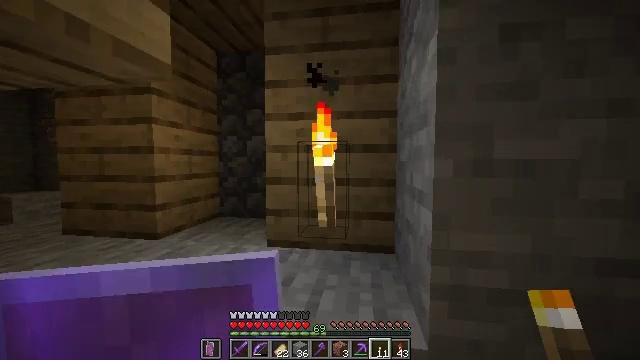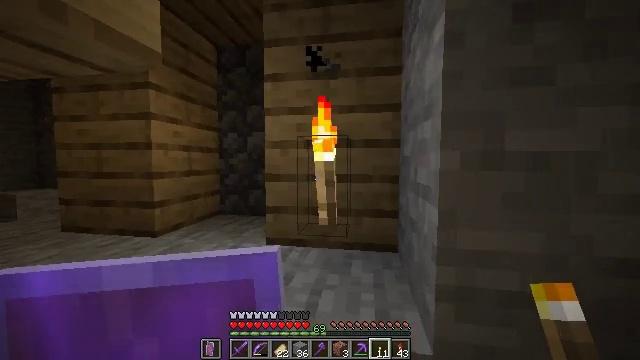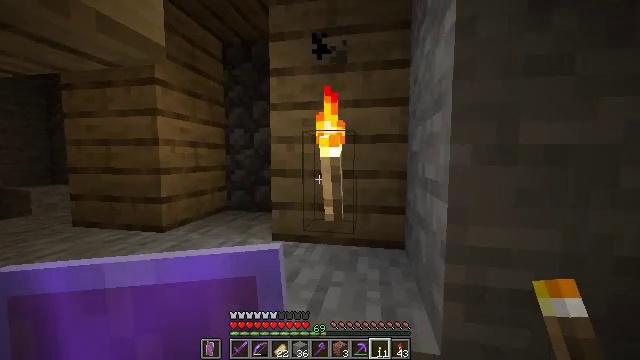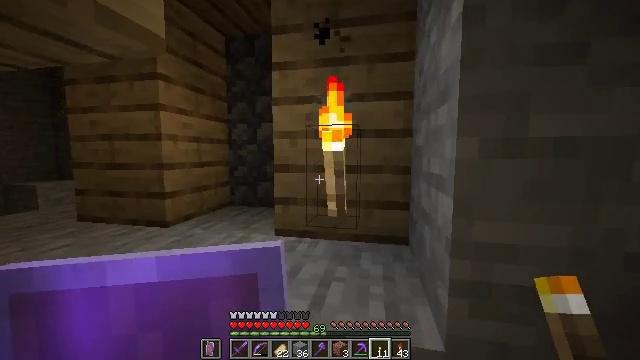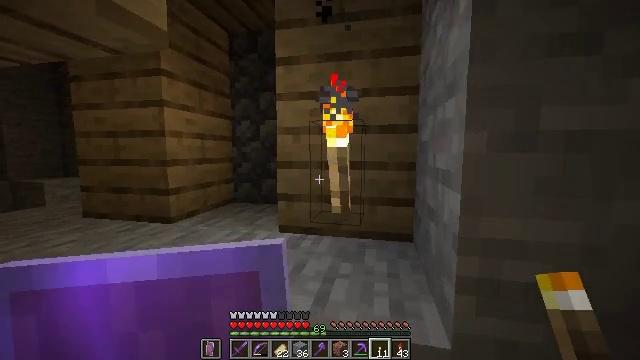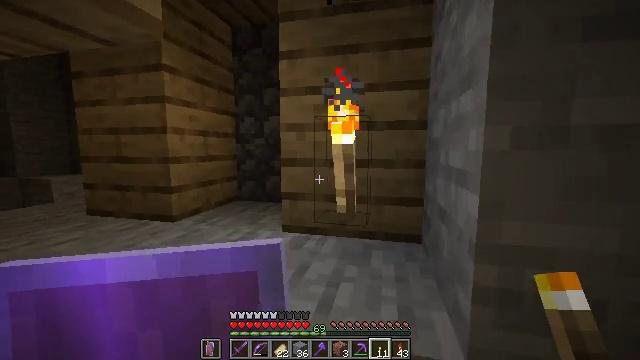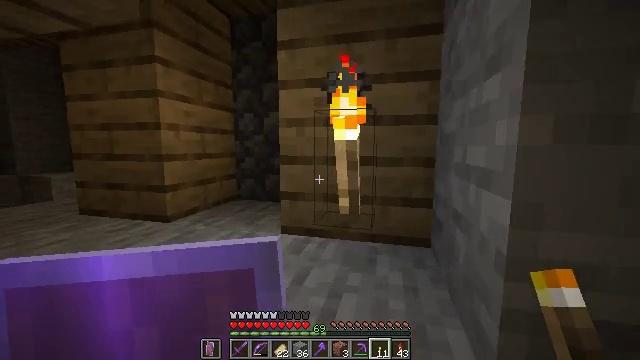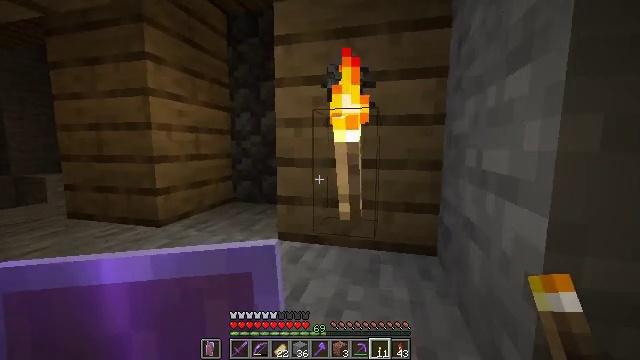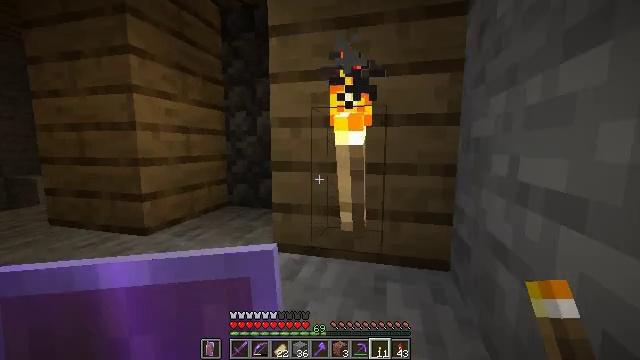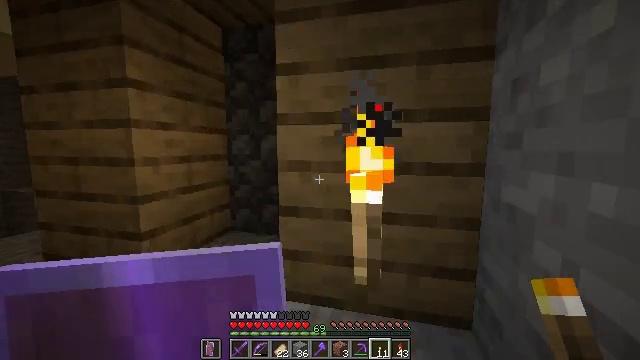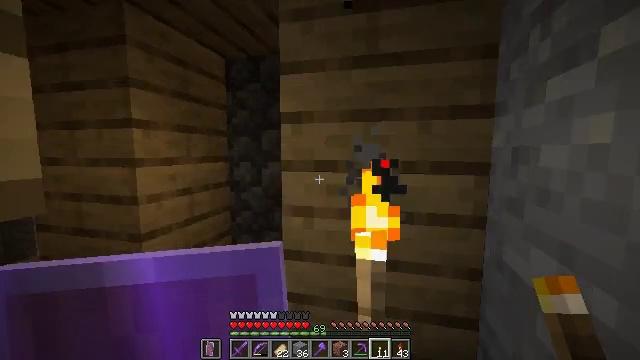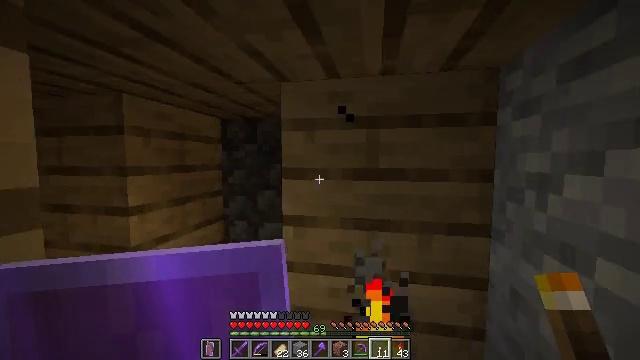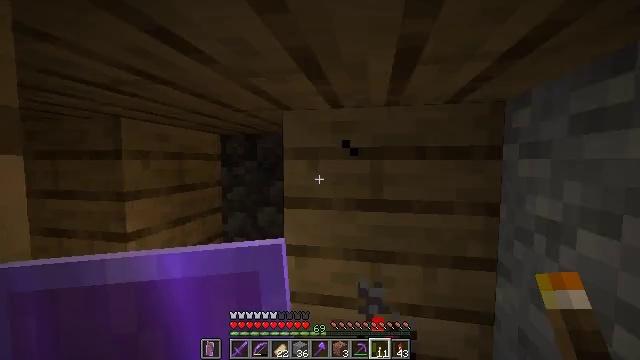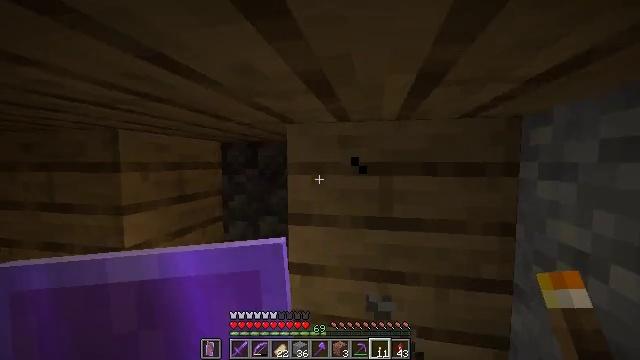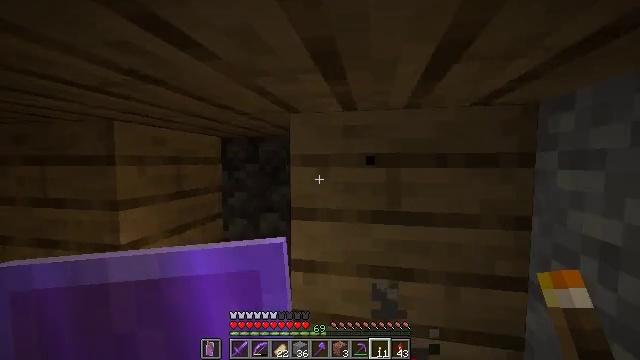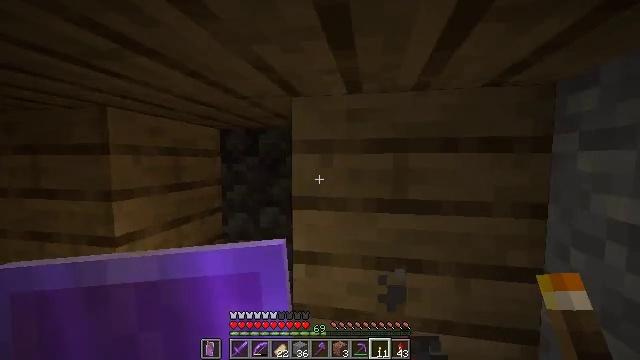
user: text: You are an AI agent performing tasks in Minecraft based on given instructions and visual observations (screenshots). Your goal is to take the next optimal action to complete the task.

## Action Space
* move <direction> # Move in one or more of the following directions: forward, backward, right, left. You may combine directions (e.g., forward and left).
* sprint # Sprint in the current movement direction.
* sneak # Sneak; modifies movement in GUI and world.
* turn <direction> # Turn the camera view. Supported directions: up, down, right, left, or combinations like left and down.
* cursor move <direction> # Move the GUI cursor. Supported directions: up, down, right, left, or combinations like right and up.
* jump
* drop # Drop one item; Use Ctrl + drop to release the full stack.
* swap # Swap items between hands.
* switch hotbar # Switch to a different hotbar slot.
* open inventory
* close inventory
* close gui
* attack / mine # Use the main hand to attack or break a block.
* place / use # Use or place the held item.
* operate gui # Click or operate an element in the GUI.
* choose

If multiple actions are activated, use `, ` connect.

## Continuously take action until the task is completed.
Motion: motion action
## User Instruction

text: Break the cobblestone to create a path.
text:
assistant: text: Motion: no_op
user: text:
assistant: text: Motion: turn left
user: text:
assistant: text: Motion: no_op
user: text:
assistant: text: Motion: no_op
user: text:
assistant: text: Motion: move forward, turn left
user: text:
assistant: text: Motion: move forward
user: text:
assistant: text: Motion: move forward
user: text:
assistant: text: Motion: move forward
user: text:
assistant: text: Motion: move forward, jump
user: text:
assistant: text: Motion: move forward, turn up, jump
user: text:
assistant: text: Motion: move forward, turn right and up, jump
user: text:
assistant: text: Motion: move forward, jump
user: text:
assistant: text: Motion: move forward
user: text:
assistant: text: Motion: move forward
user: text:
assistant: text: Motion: move forward
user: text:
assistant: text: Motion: move forward
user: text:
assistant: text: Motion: move forward
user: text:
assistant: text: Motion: move forward, turn left
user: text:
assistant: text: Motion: move forward, turn left and down
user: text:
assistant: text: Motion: move forward and move left, turn down
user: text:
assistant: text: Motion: move forward and move left, turn right
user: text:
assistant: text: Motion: move forward and move left, turn right
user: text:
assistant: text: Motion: move forward, turn right and down
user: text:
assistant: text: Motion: no_op
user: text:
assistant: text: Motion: no_op
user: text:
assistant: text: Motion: turn right
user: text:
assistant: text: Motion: sneak
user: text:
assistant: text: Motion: sneak
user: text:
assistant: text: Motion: sneak
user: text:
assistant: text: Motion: sneak